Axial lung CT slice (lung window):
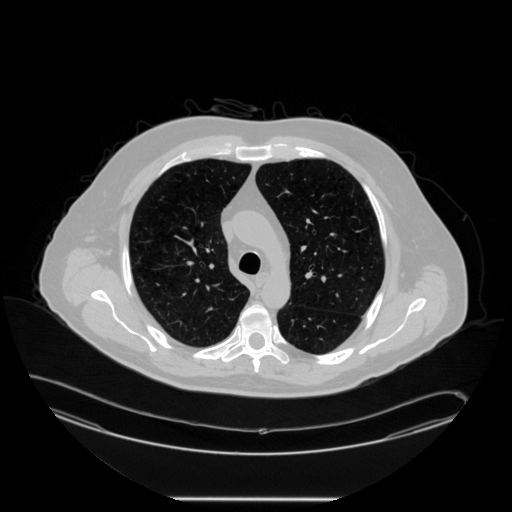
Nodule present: no